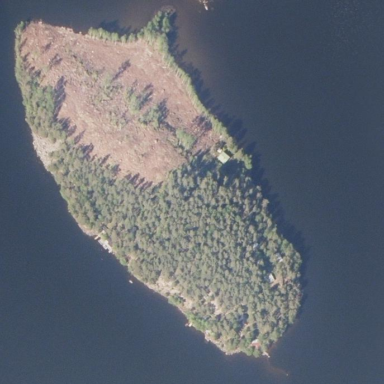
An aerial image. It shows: Islet.